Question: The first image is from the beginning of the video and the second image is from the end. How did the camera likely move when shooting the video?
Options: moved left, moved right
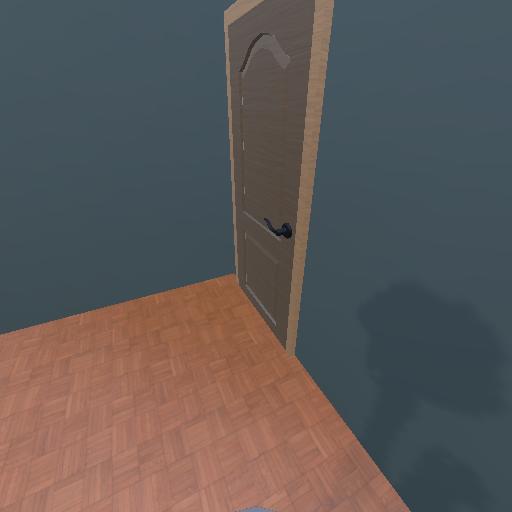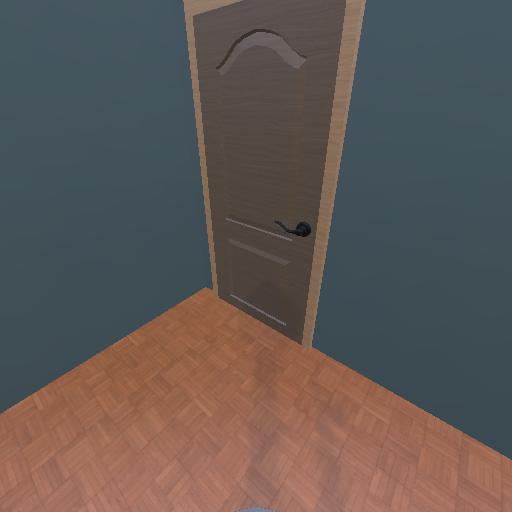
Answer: moved left